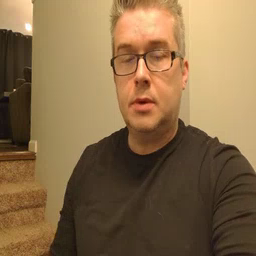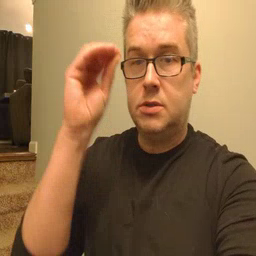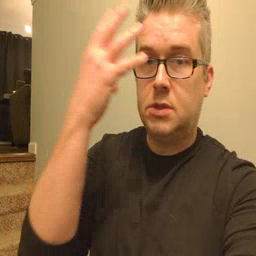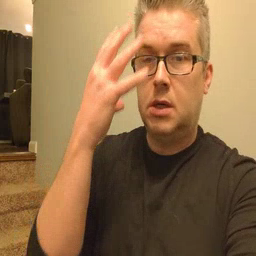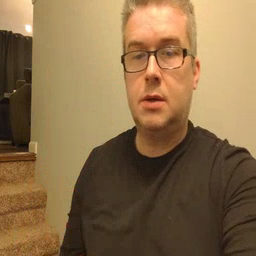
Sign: sun